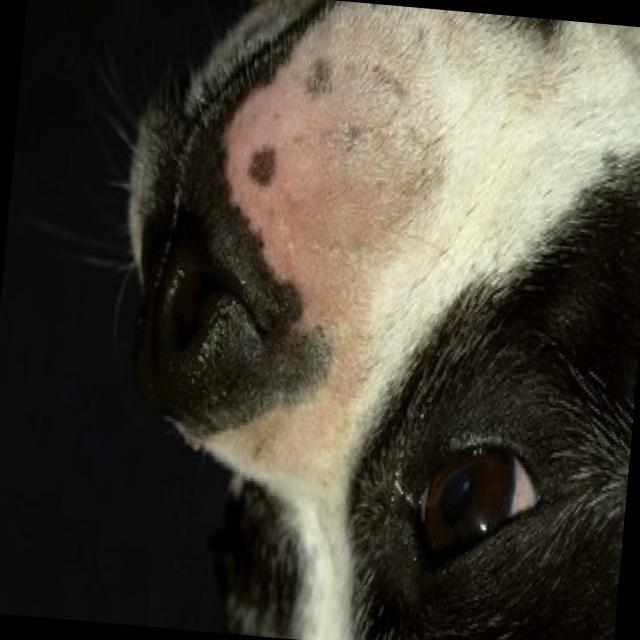
Canine hypersensitivity reaction — allergic skin response with urticaria, erythema, pruritus, and angioedema. May be food, environmental, or flea allergy related.